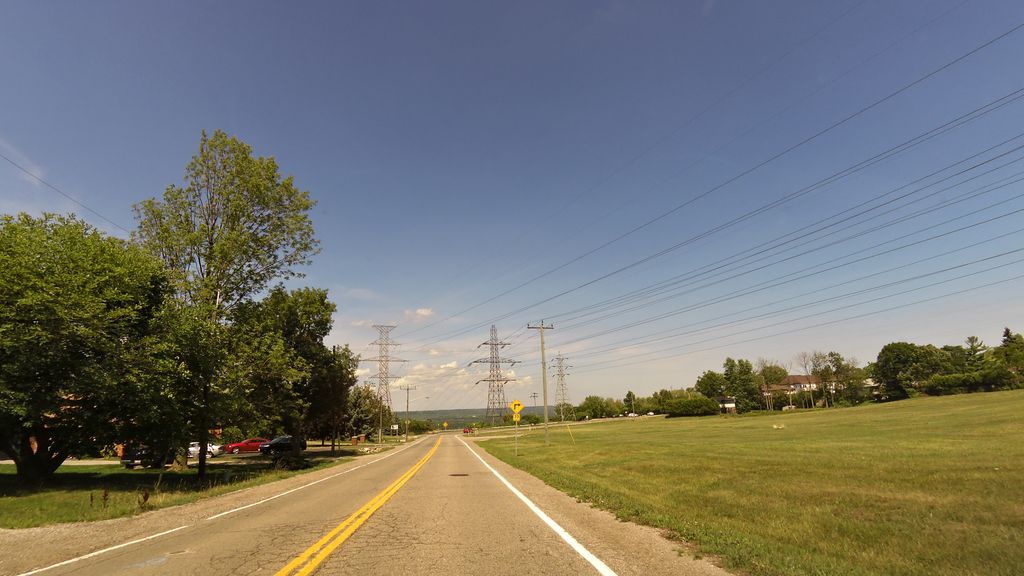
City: hamilton